Question: I have a table with the following:

At the moment I am using an inner cursor and outer cursor to go through every distinct(Column A) to get every Distinct(column B) values.
I'm pretty sure that there's a better way to do this in SQL but I'm still not 100% that the following statement will give me the result:
'''
select distinct(columnA), columnB from Table order by columnA
'''
Will that guarantee me a unique value of (ColumnA,ColumnB) ?
If so, does SQL server execute distinct on both ColumnA and columnB even though I only placed it on columnA? Do I not have to do groupings on it?
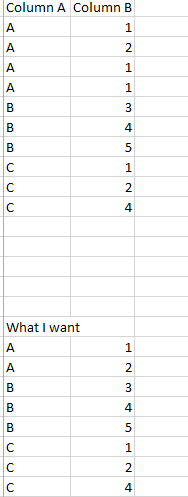
Answer: You don't need a 'CURSOR' for that. What you want are unique combinations of 'ColumnA' and 'ColumnB'. 'DISTINCT' will do it for you.
'''
SELECT DISTINCT ColumnA, ColumnB
FROM Table
ORDER BY ColumnA
'''
---
<URL> will be executed on all columns in the 'SELECT' query, you can't put it on a single column.